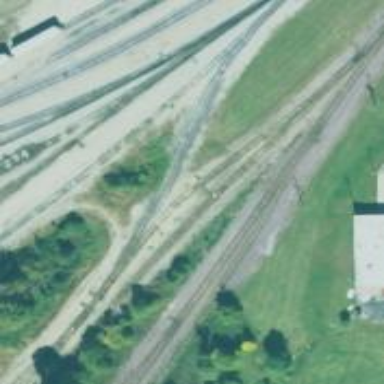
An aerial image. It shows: Railway spur service.